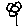
Label: flower